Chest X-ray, PA view. Patient: 62 years old, sex F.
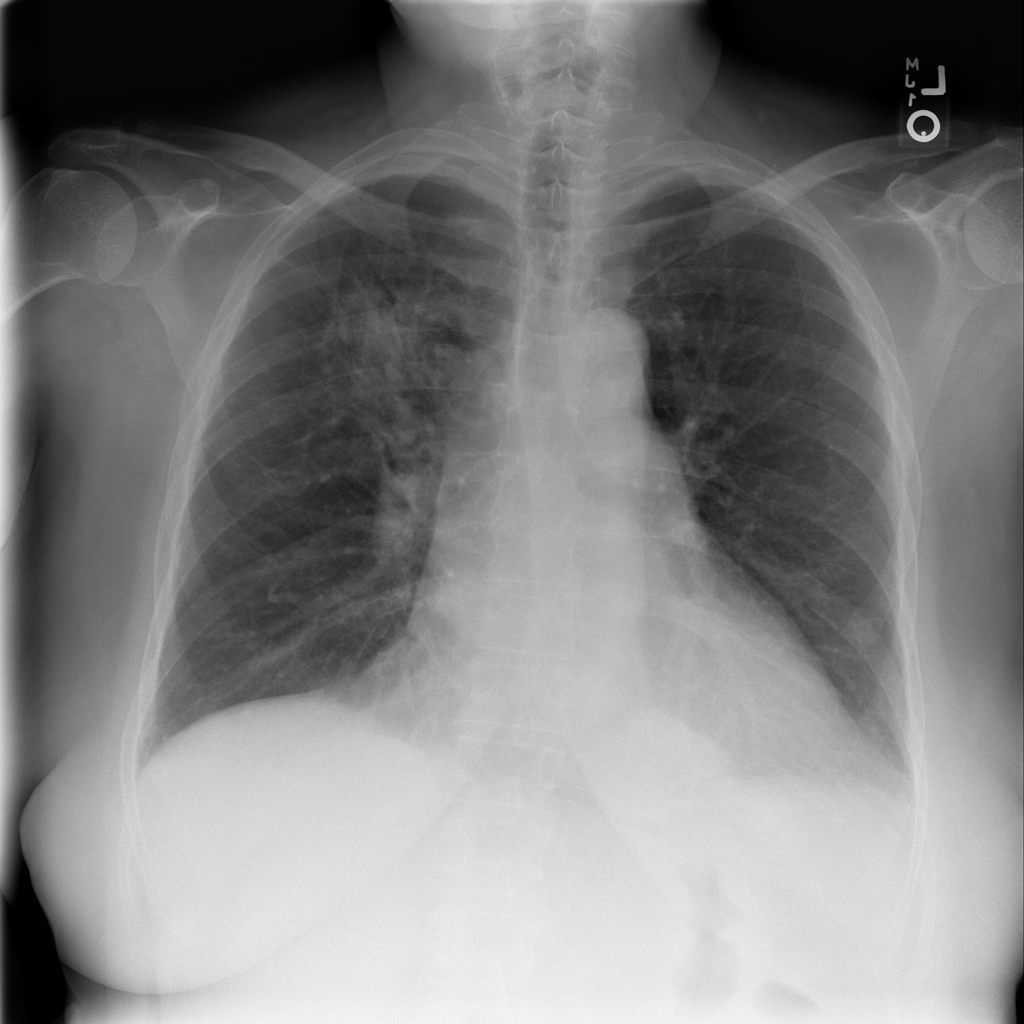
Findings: Atelectasis, Infiltration, Mass, Pneumonia